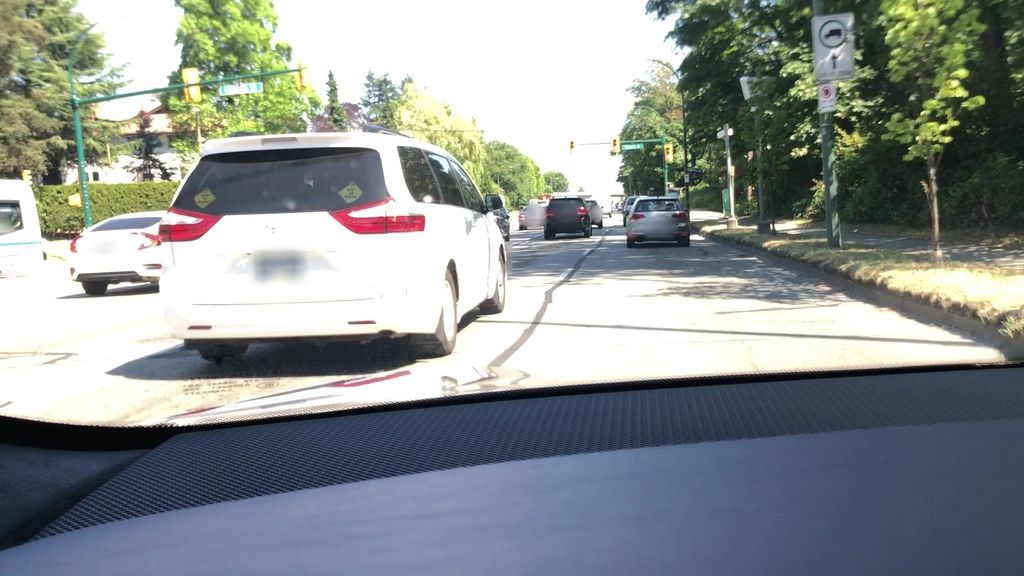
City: vancouver